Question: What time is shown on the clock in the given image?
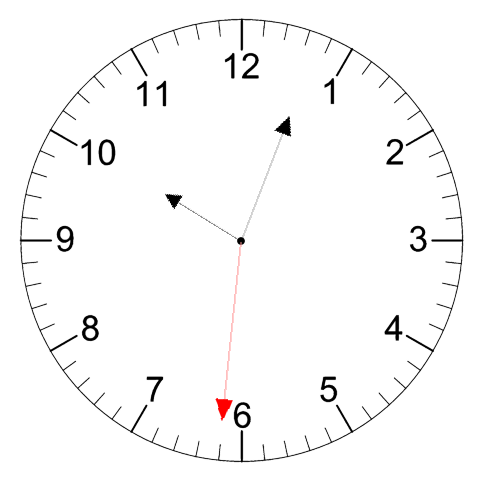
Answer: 10:03:31